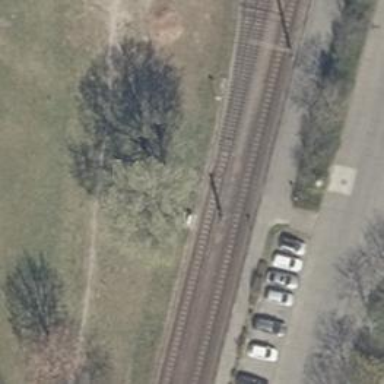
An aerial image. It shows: Railway switch with the turnout side on the left.